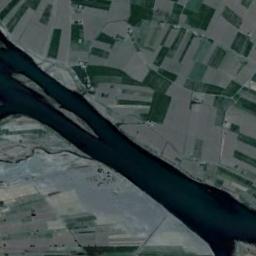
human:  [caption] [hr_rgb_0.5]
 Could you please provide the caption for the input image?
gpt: The river is surrounded by trees .

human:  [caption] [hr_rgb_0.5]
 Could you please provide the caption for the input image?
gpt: The river goes through bare and green farmland .

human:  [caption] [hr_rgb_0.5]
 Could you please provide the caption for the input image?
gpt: The deep blue river goes through the farmland .

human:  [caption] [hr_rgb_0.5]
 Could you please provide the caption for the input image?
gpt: A turquoise river with islands in the river and green and tan fields on both sides of the bank .

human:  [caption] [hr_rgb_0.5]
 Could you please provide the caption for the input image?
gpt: There are many farmlands around the river .